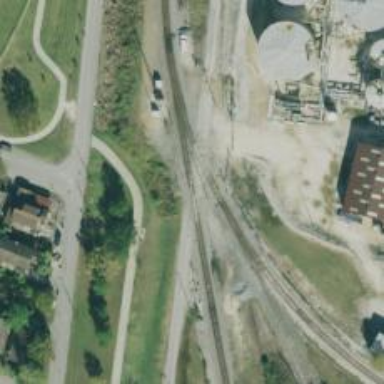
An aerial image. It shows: Railway level crossing.